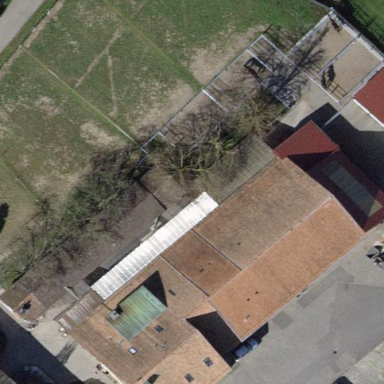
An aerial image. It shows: Office building with gabled roof.